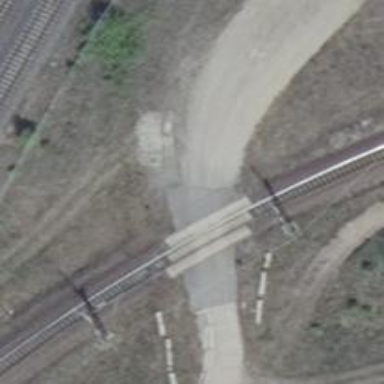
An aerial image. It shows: Gravel track with grade 2 tracktype.